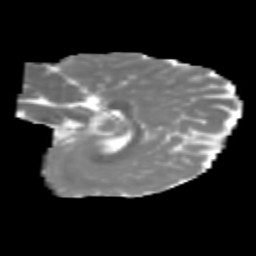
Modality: MD
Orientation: sagittal
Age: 6
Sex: male
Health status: healthy